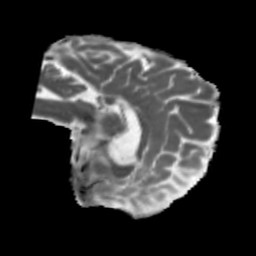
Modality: MD
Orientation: sagittal
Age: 29
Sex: female
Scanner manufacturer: siemens
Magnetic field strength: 3 T
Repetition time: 5.47 s
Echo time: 0.0854 s